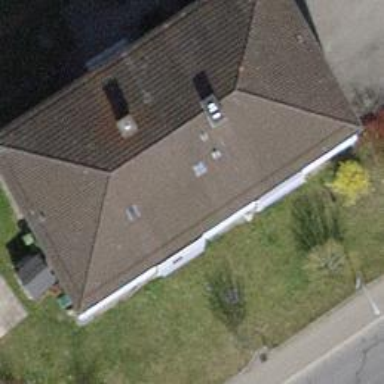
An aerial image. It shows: Building with tiled roof.